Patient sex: M
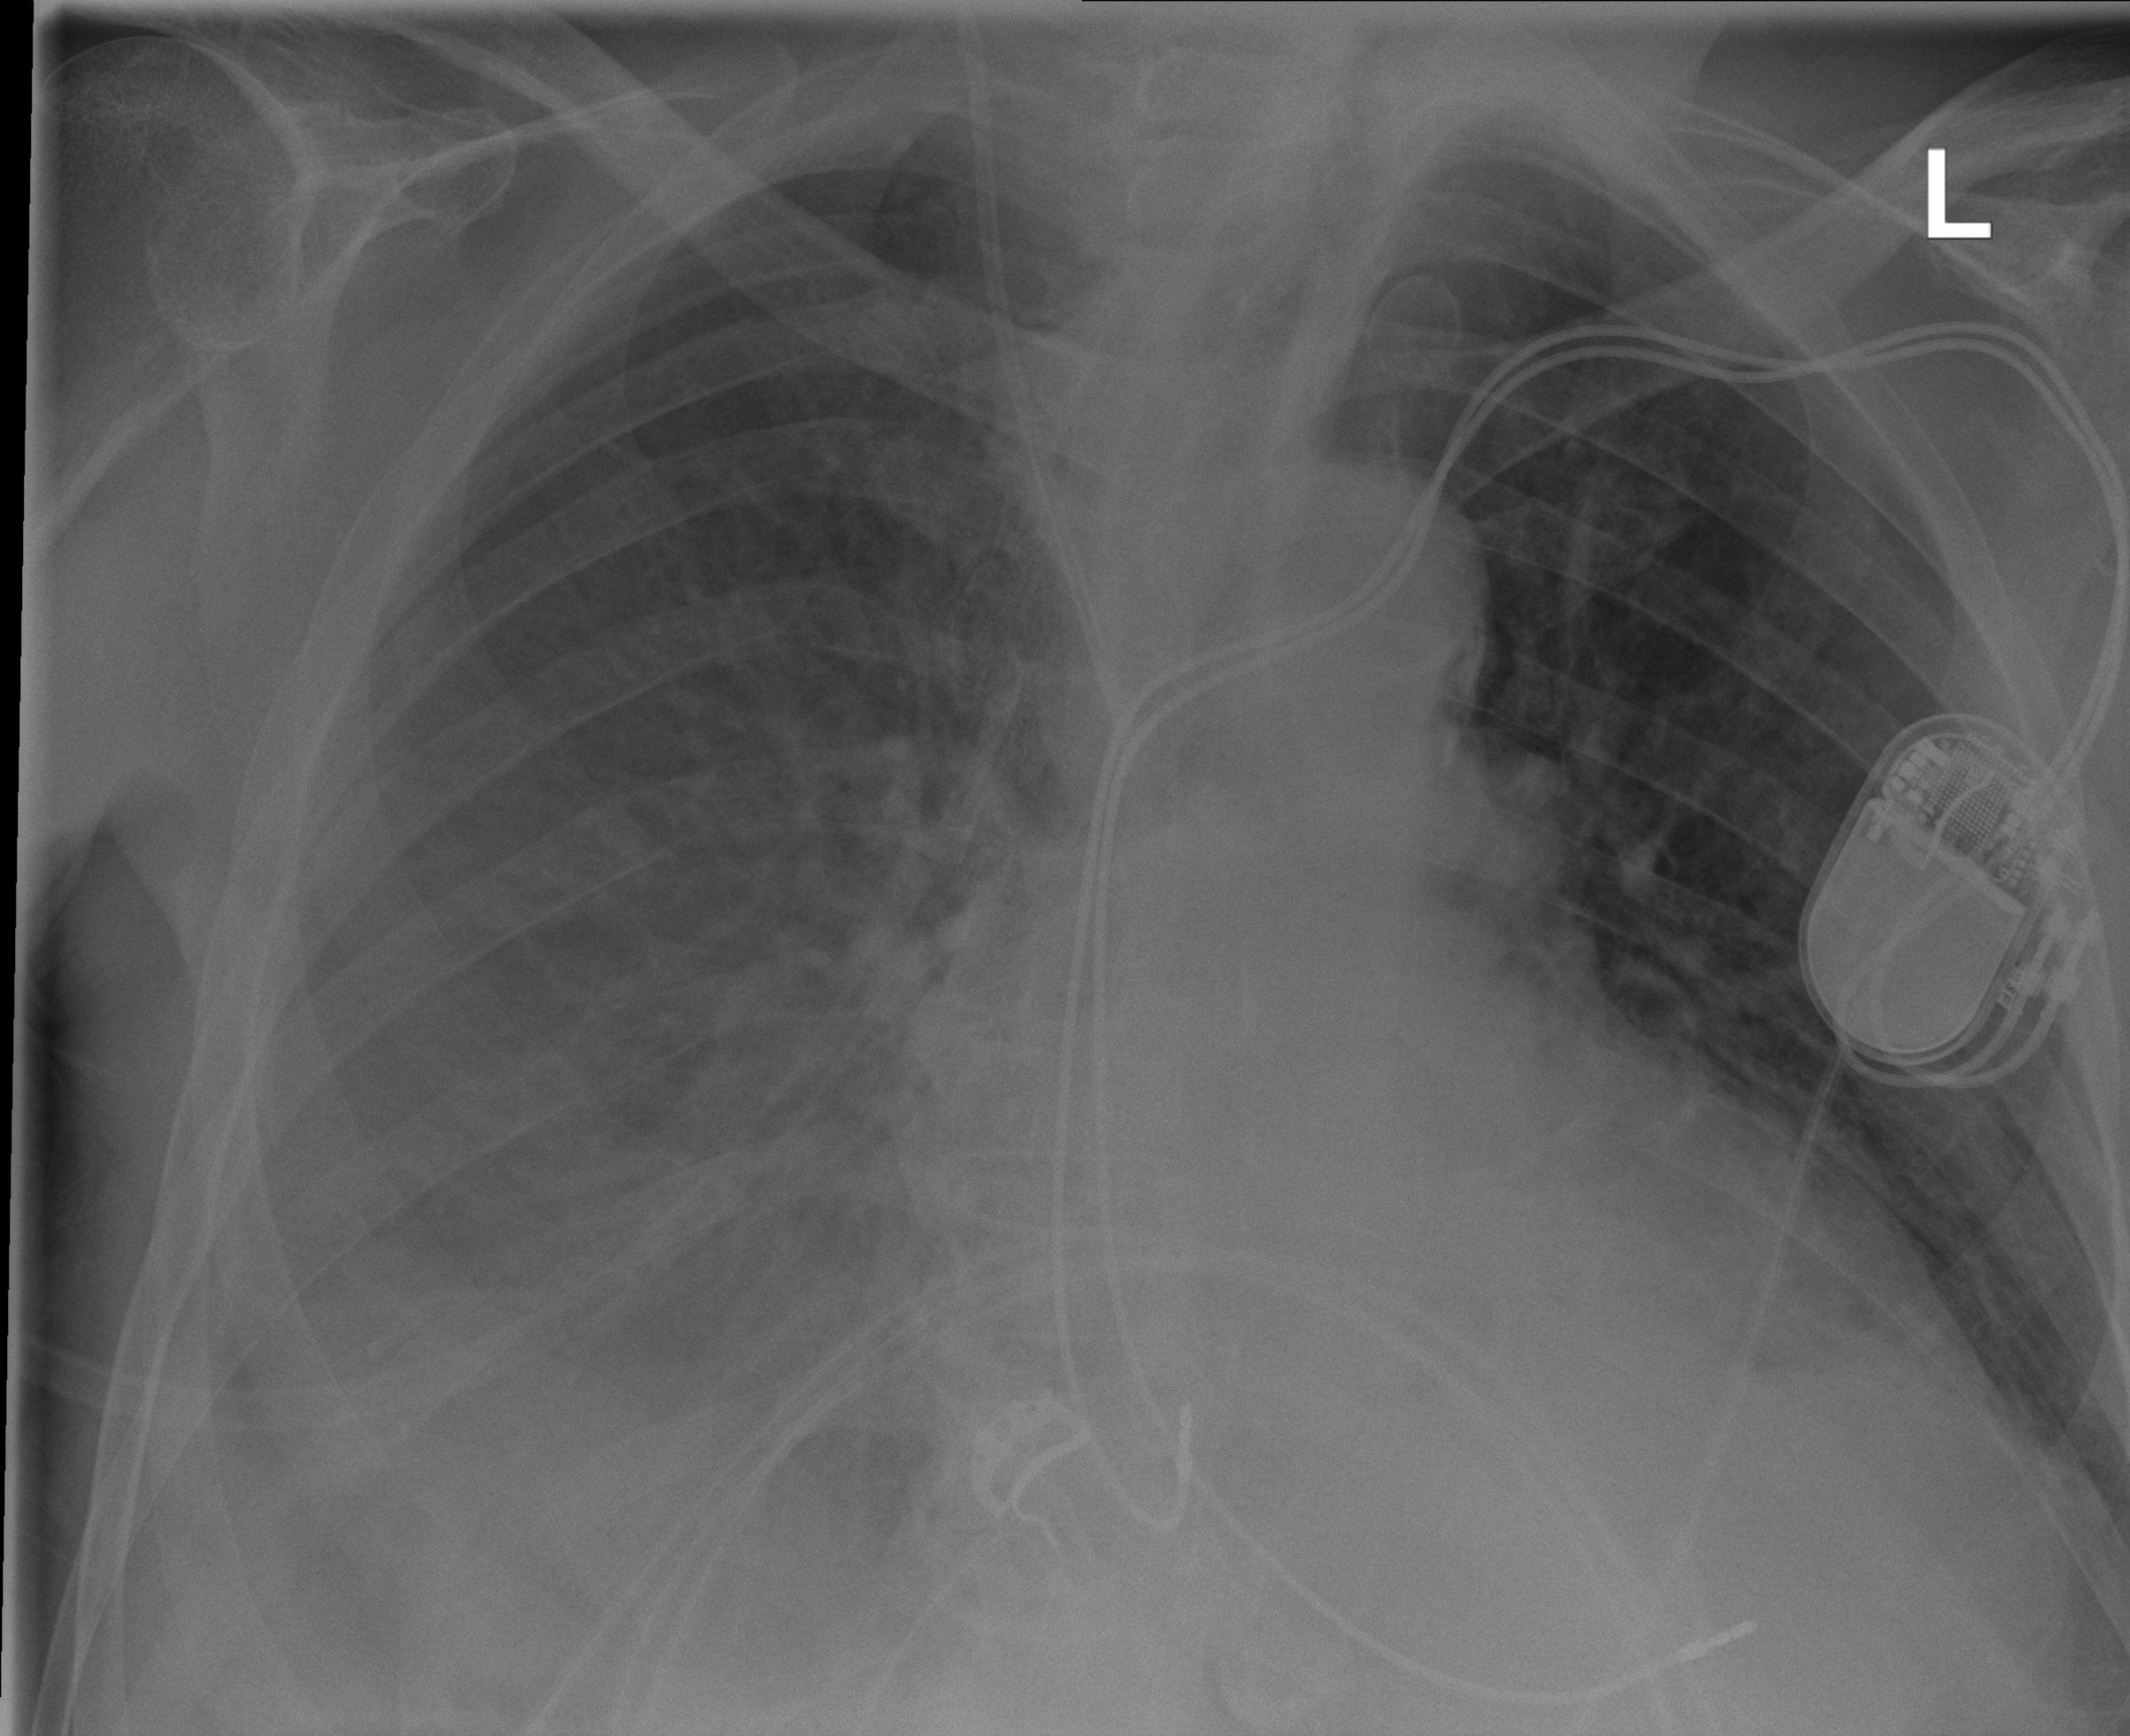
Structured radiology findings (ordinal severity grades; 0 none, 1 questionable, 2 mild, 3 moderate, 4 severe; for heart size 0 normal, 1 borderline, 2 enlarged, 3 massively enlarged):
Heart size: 0
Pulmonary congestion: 2
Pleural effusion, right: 3
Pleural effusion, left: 2
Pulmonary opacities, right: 1
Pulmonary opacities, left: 0
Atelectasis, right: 2
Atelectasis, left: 2